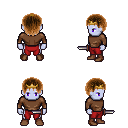
a pixel art fantasy rpg character, male body template, dark elf, purple skin, brown long-sleeve shirt, red pants, brown plain hairstyle, gold tiara, brown shoes, dagger, four views (front, back, left, right), 2x2 character sprite sheet, small pixel art, hard edges, no anti-aliasing